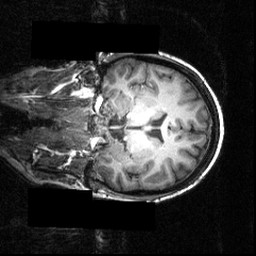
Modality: T1w
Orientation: coronal
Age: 27
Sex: female
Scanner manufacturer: siemens
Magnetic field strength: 3.951 T
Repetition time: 1.5 s
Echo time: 0.00335 s